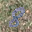
Label: 8